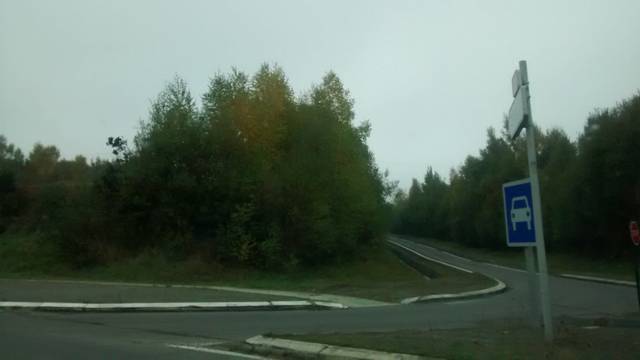
Region: France
Coordinates: 48.151, -1.796